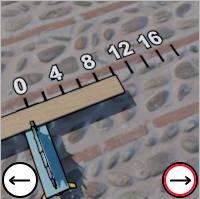
Task: length
Answer: 10
First scale value: 4.0